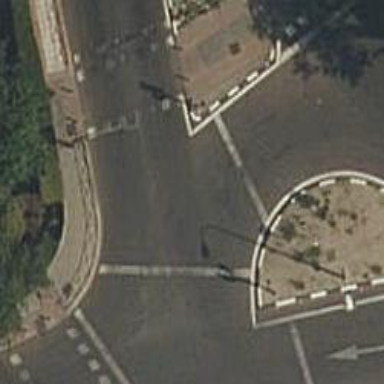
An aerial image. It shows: Road with traffic signals at crossing.